Interaction volume radius: 10 \u00c5
Interaction volume height: 25 \u00c5
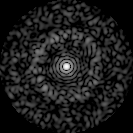
Disorder parameter: 0.8442